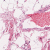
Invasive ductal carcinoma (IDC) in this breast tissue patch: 0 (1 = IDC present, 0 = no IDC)